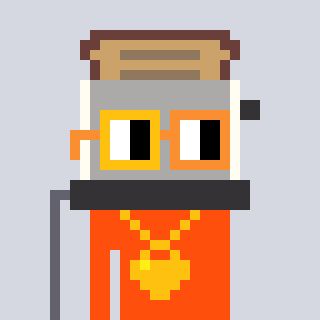
a pixel art character with square yellow and orange glasses, a toaster-shaped head and a orange-colored body on a cool background